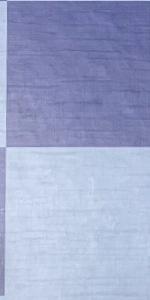
Label: Empty